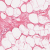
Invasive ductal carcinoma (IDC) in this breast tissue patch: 0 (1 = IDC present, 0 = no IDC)